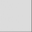
Piece: xx